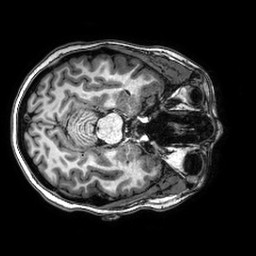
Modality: T1w
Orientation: axial
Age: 26
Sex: female
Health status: healthy